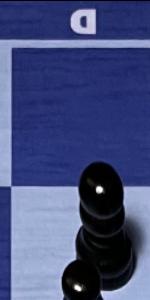
Label: Pawn_Black